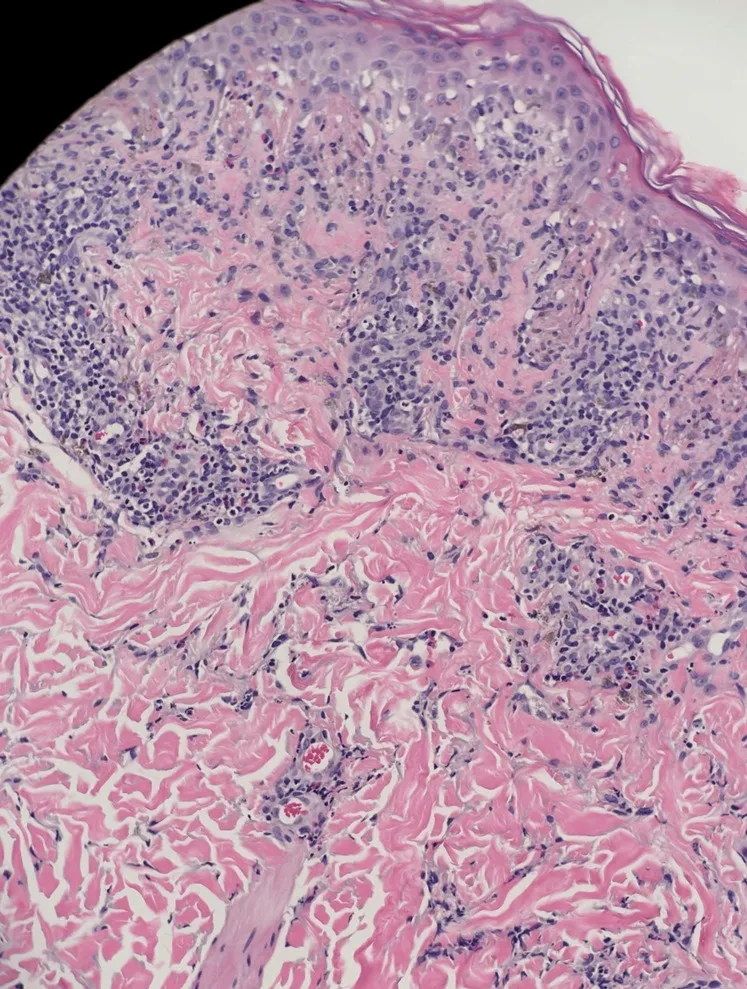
Skin biopsy from the patient's left upper back showed dyskeratotic cells within the epidermis with eosinophils in the epidermis and superficial dermis, along with superficial dermal perivascular lymphohistiocytic inflammatory infiltrate.
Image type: pathology (h&e)